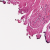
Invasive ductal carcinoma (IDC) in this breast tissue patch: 0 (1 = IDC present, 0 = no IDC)